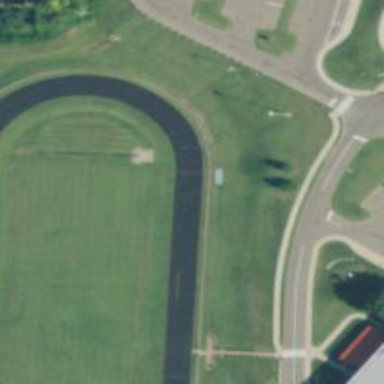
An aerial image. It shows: Athletic track located in leisure land area.